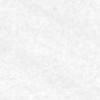
Label: no_change